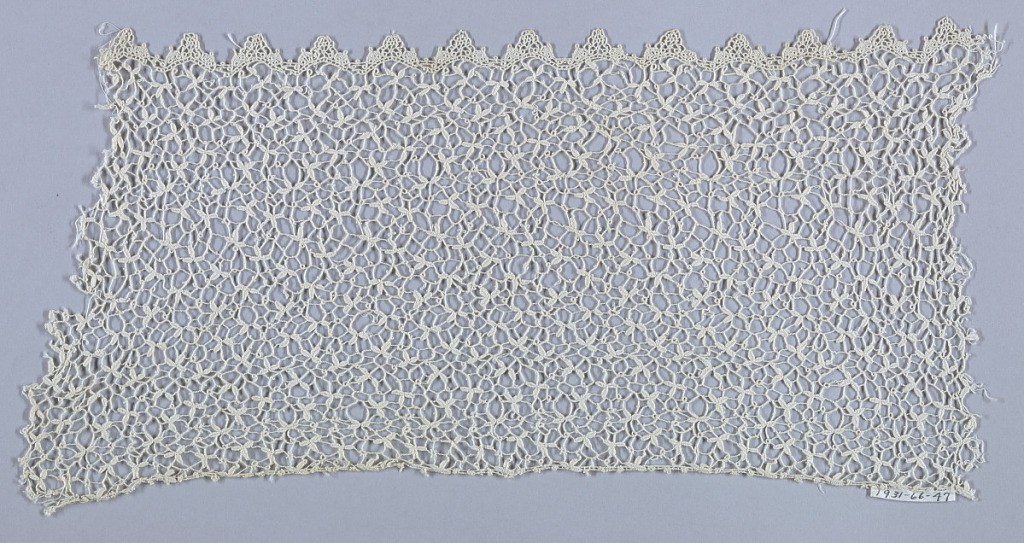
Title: Fragment
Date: late 19th century
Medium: cotton Technique: needle lace, interlacing and wrapping
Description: Indeterminate pattern of three-lobed leaves and stems.